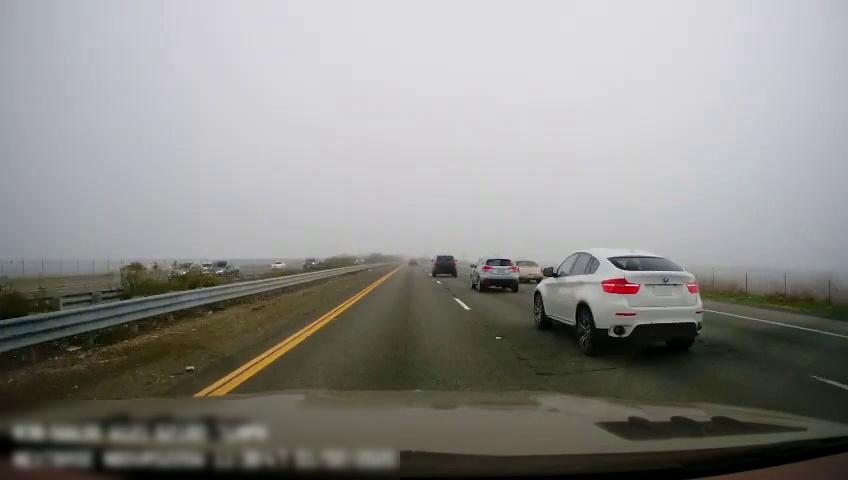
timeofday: Day
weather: Cloudy
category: Drivable Space
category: Drivable Space
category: Vehicles | Car
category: Vehicles | Car
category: Vehicles | Car
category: Vehicles | Car
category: Vehicles | Car
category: Vehicles | Car
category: Vehicles | SUV
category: Vehicles | SUV
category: Vehicles | SUV
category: Lanes | Current Lane
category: Lanes | Current Lane
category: Lanes | Alternate Lane
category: Lanes | Alternate Lane
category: Lanes | Alternate Lane
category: Lanes | Opposite Lane
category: Lanes | Opposite Lane